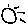
Label: sun